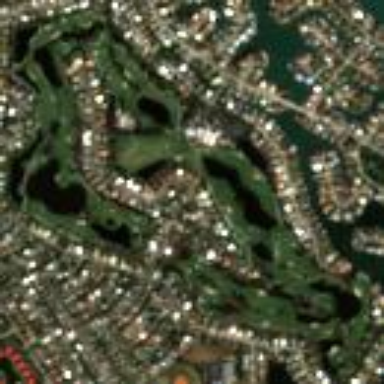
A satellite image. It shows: Golf course.